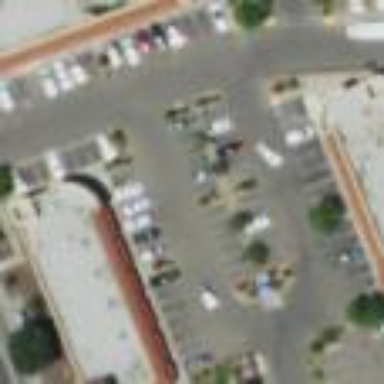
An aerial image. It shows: Parking area.